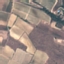
Land use / land cover: PermanentCrop